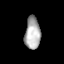
Tissue: skin
Cell type: Others
Senescence score: 0.759
Nuclear area (px): 485
Mean DAPI intensity: 174.67